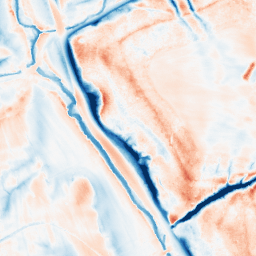
Category: classical
Decomposition family: gaussian_anisotropic
Decomposition parameters: sigma_x: 10
sigma_y: 5
Upsampling method: regularized
Upsampling parameters: scale: 4
lambda_reg: 0.01
Upsampling scale: 4